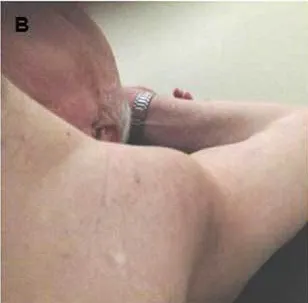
External appearance of the bilateral axillary pulsatile masses. Left.
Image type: medical_photograph (skin_photograph)